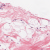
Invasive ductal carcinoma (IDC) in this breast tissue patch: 0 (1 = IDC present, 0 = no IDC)